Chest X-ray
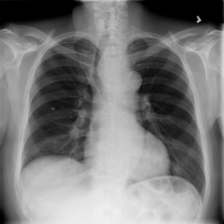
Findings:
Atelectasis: negative
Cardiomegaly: negative
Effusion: negative
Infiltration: negative
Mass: positive
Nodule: positive
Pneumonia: negative
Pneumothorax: negative
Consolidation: negative
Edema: negative
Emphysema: negative
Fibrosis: negative
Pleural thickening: negative
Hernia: negative